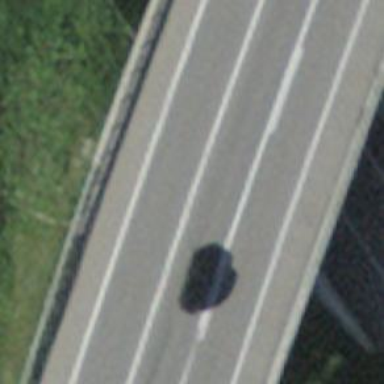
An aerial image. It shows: Motorway bridge with asphalt surface. It is part of trunk highway.